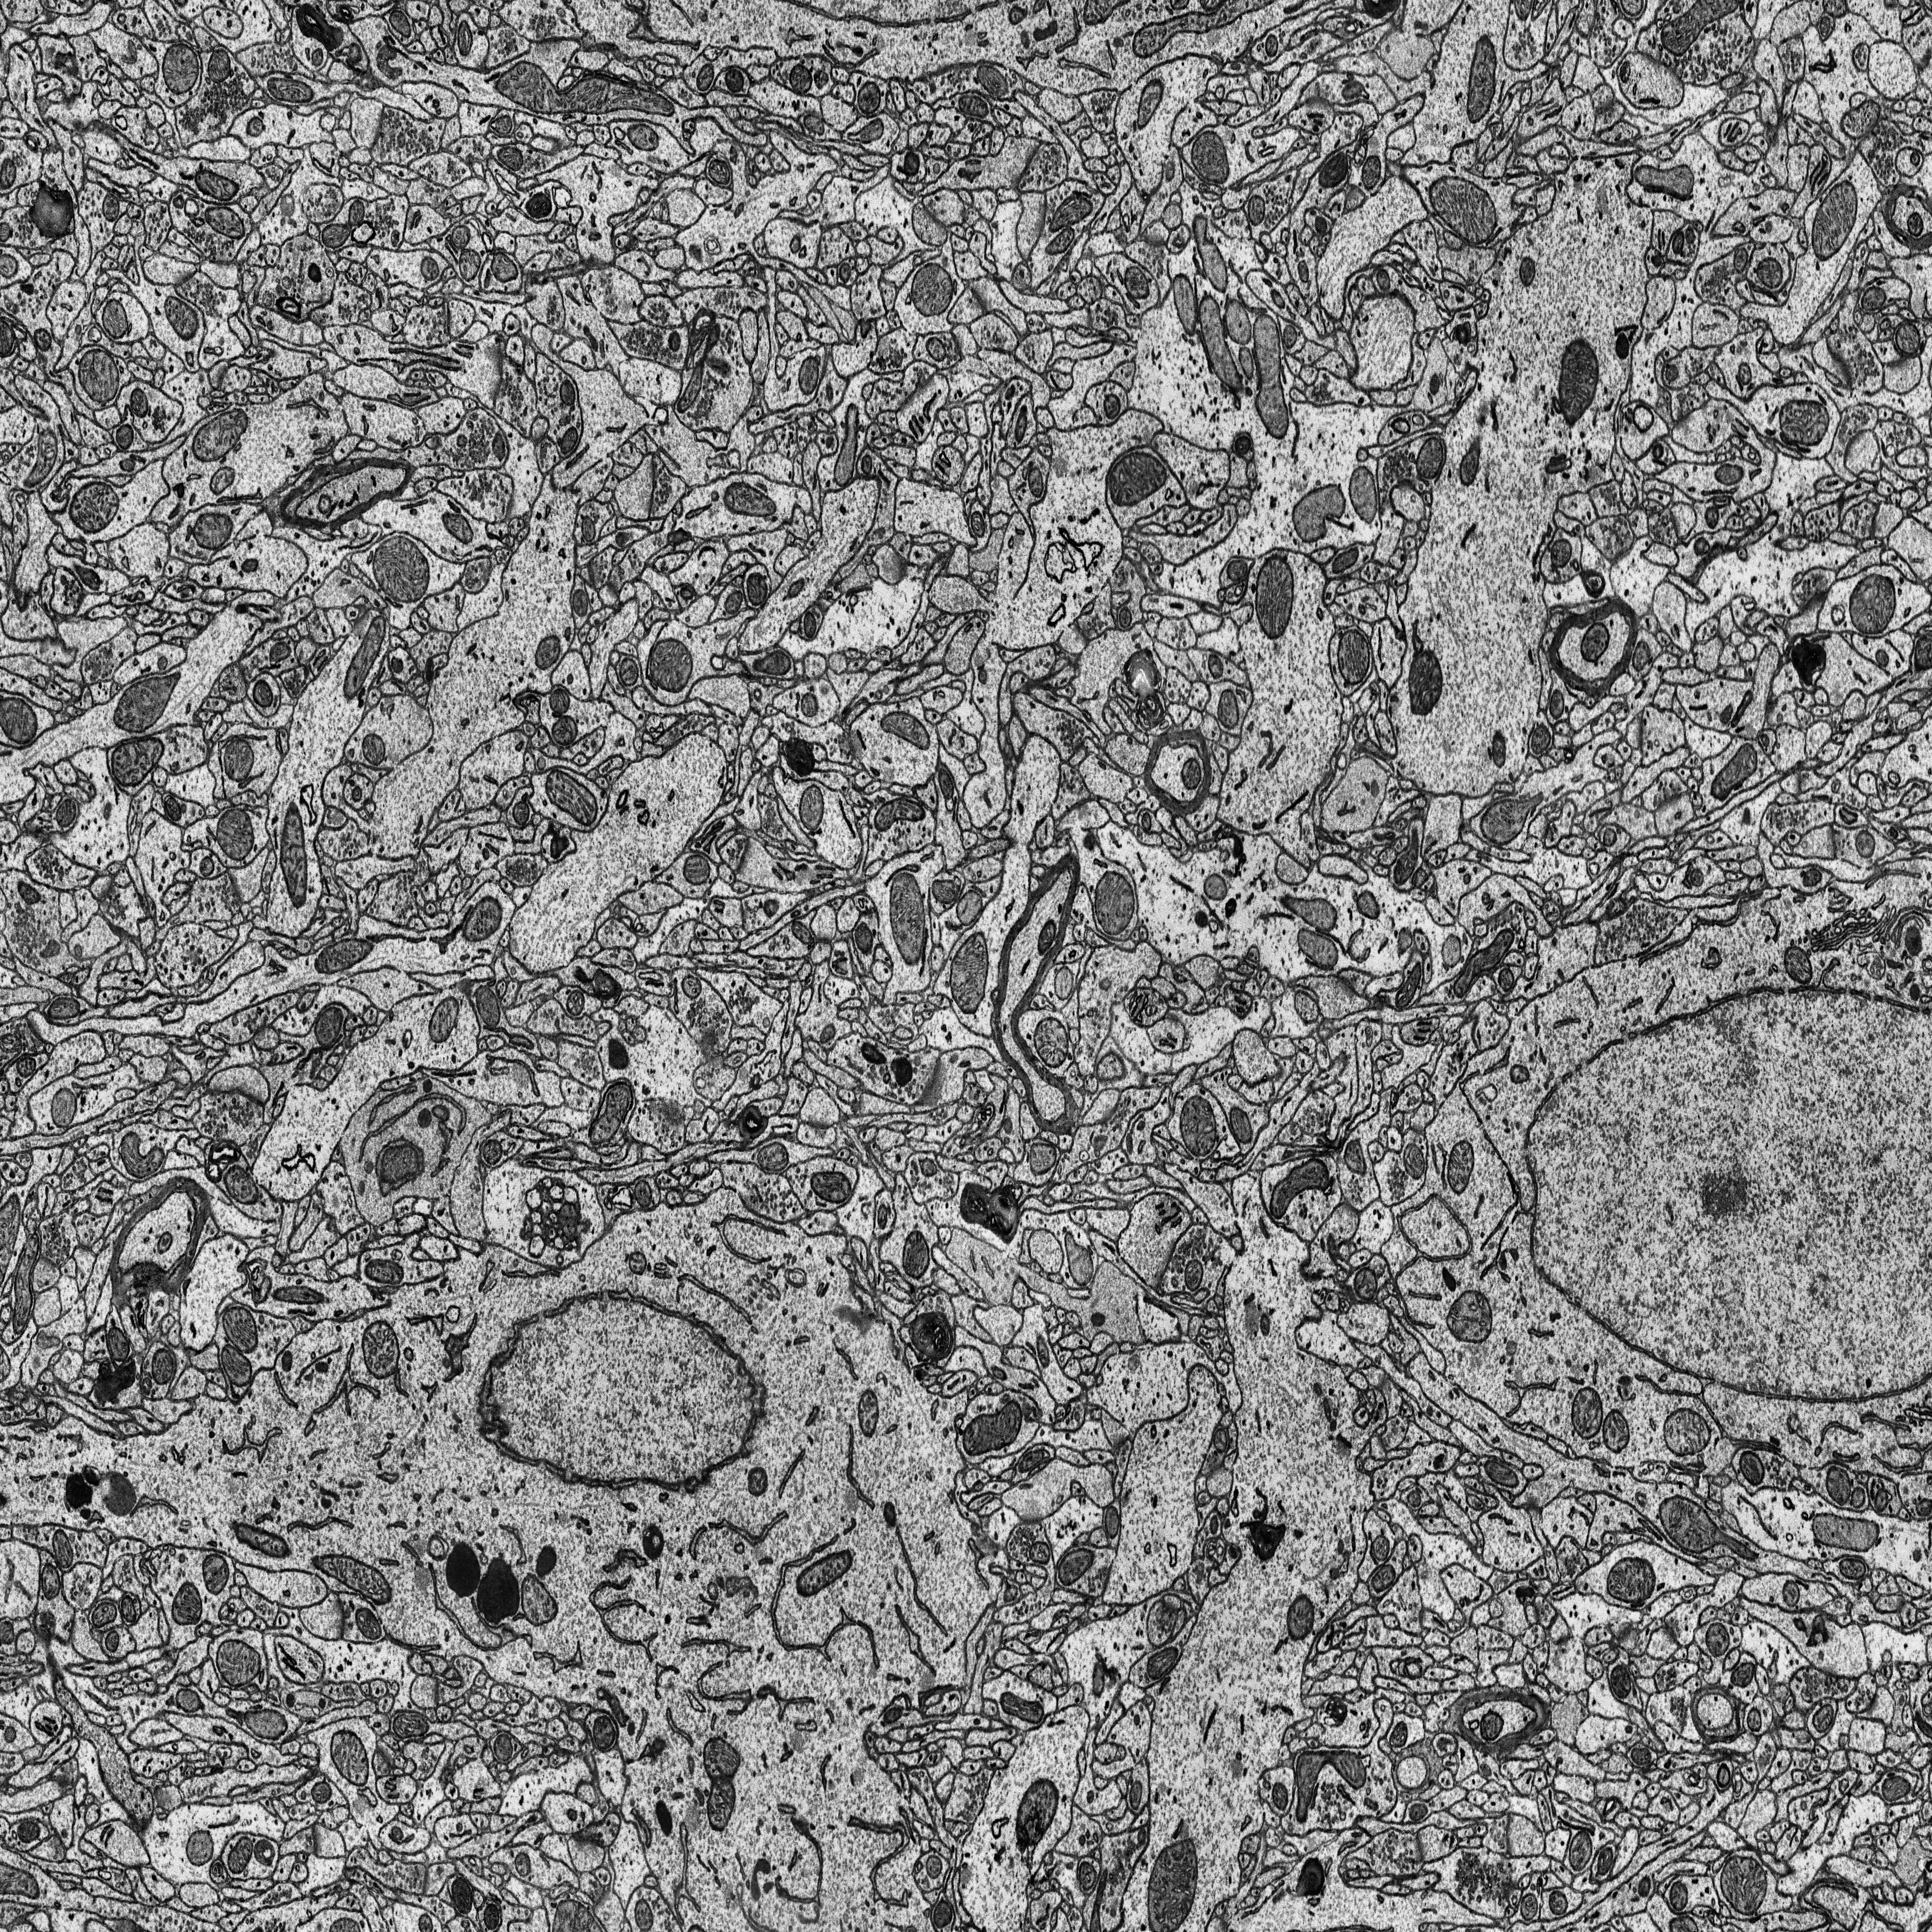
Electron microscopy slice of rat cortex tissue
Slice depth (z): 188
Mitochondria instances in slice: 382